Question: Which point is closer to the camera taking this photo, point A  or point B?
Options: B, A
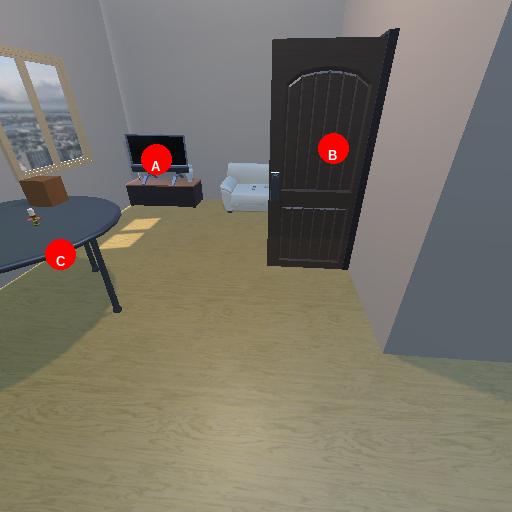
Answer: B